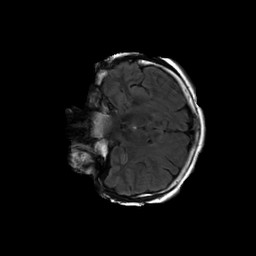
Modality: FLAIR
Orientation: coronal
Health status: ill
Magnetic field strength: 3 T